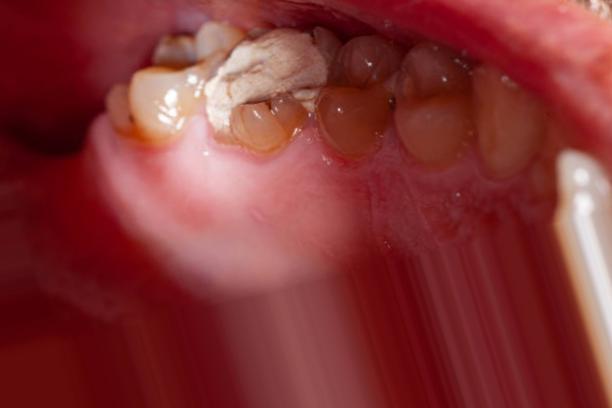
Condition: Caries